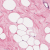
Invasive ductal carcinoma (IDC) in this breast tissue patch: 0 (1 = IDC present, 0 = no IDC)